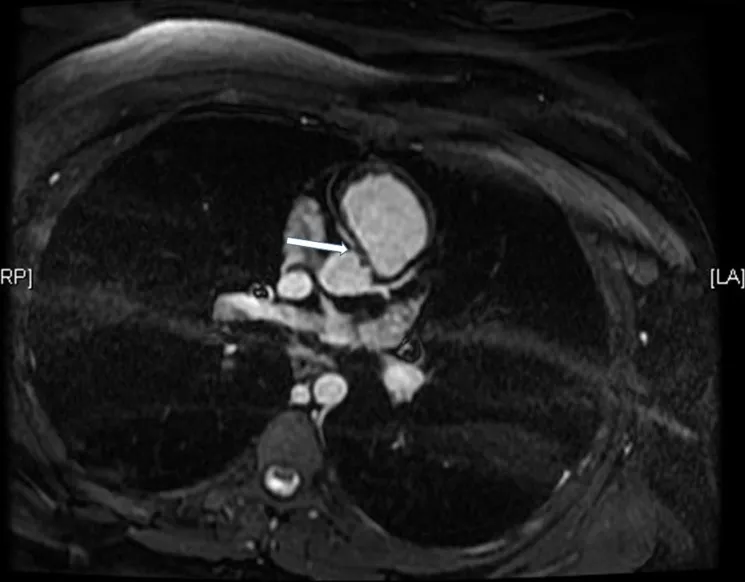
Cardiac magnetic resonance shows single coronary origin from left coronary sinus with malignant course of the right coronary artery (arrow).
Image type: radiology (mri)